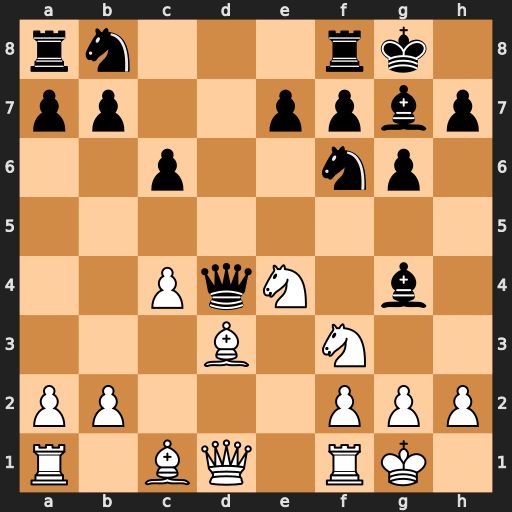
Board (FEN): rn3rk1/pp2ppbp/2p2np1/8/2PqN1b1/3B1N2/PP3PPP/R1BQ1RK1
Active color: w
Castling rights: -
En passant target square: -
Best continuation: Nxd4 Bxd1 Rxd1 Nxe4 Bxe4